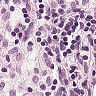
Metastatic tissue present: no